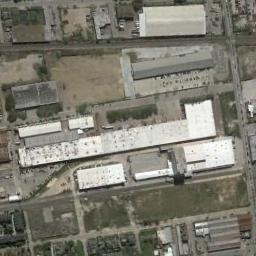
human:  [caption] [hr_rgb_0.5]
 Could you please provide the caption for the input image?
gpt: There are not many buildings in the industrial area .

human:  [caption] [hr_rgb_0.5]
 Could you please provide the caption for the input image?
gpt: In an industrial area, There are neatly planned factories and roads, There are green belts, And there are several free plots .

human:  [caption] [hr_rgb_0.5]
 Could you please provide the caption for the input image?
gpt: The industrial area has some workshops of different sizes, Green areas and a parking lot .

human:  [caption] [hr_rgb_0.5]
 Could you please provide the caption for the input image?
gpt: There are numerous houses of different shapes and sizes in the industrial zone .

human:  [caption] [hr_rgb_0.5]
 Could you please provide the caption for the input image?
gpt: There are some lawns and white buildings on the industrial area .